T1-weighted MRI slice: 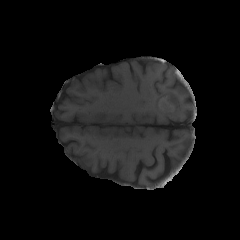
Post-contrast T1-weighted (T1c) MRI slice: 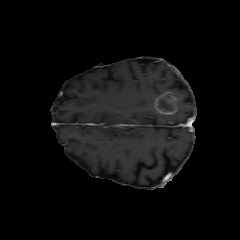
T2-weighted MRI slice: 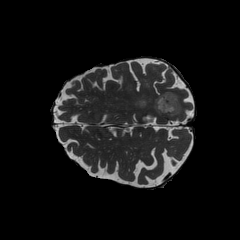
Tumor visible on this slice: yes